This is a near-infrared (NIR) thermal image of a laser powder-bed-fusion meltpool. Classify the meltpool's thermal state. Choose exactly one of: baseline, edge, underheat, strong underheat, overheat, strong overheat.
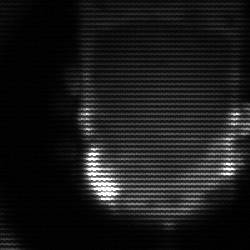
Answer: baseline